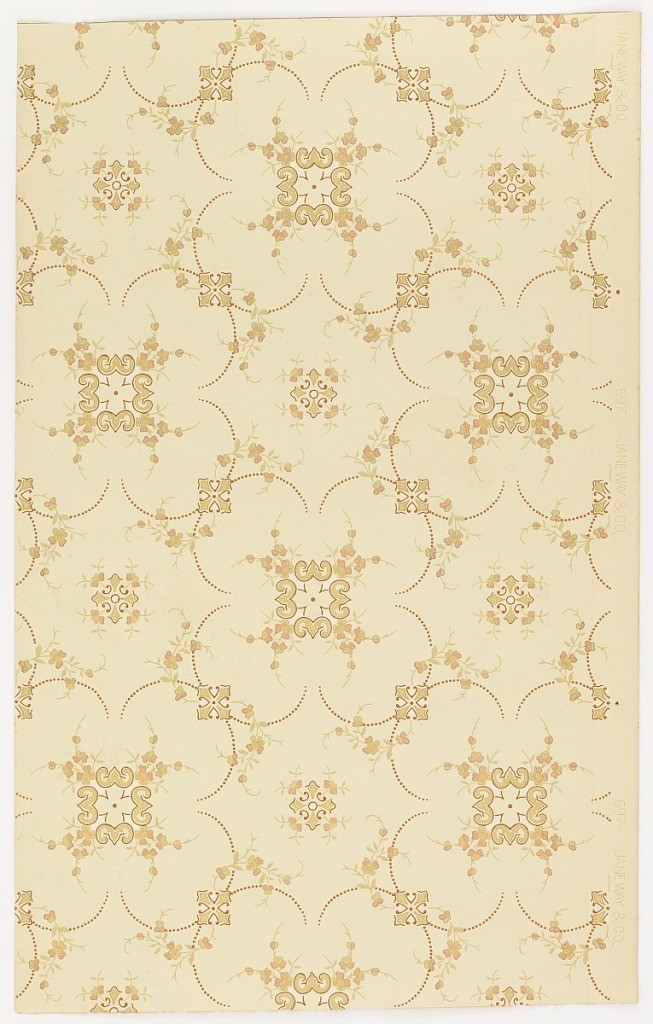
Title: Ceiling paper
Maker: Janeway & Co. Inc., New Brunswick, New Jersey, 1848 - 1914
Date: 1905–1915
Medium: Machine-printed paper, textured, liquid mica
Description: Repeating pattern of quatrefoil motif with squarish fill of floral vines. AS square boss fills the void between quatrefoils. Printed in terra cotta and tan on lighter tan ground.